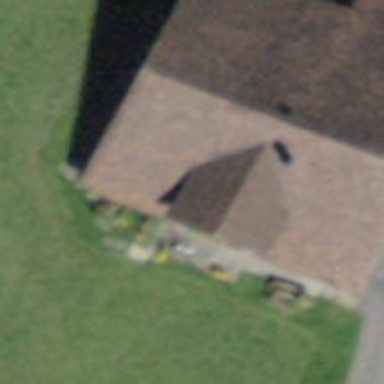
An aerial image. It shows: Farm building.